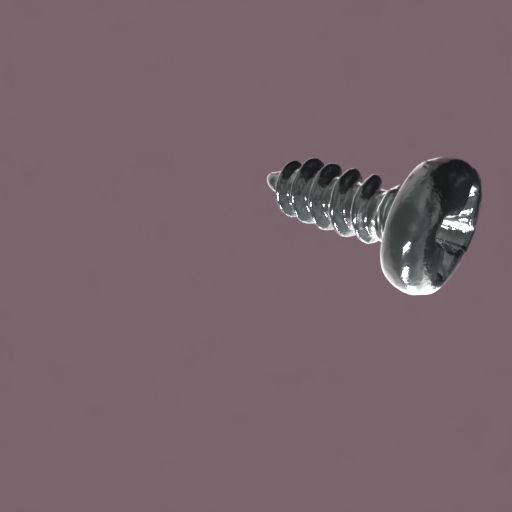
Label: screw